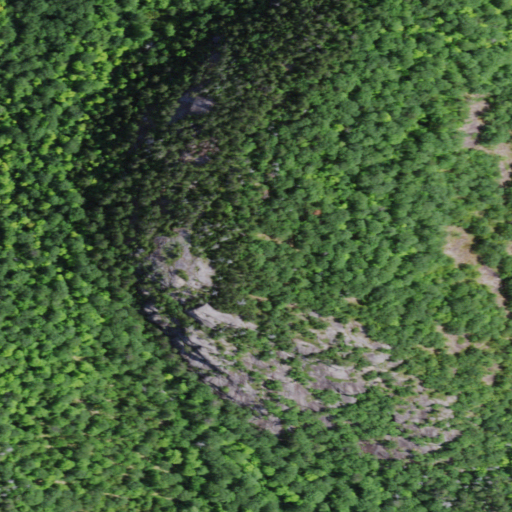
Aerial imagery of mountain in New York named The Cobble Mountain containing deciduous forest and evergreen forest